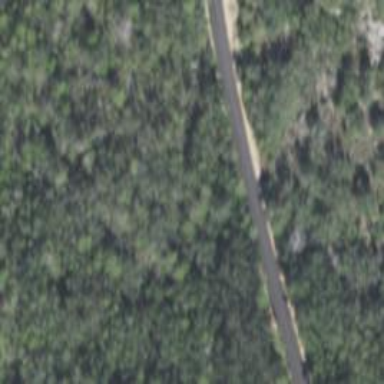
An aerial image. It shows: Unclassified road with asphalt surface.